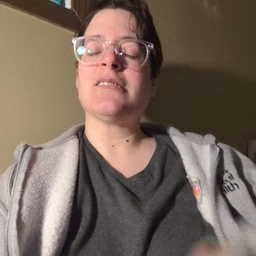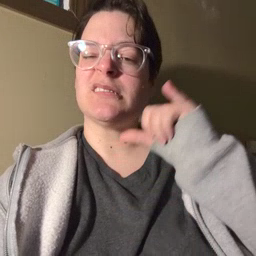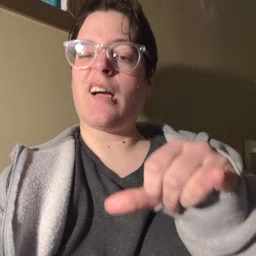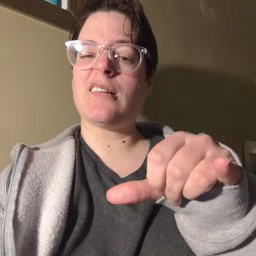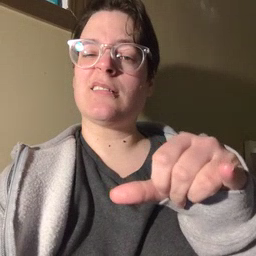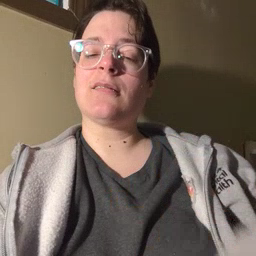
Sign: stay